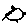
Label: bird